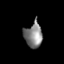
Tissue: lung
Cell type: Others
Senescence score: 0.1768
Nuclear area (px): 437
Mean DAPI intensity: 130.977